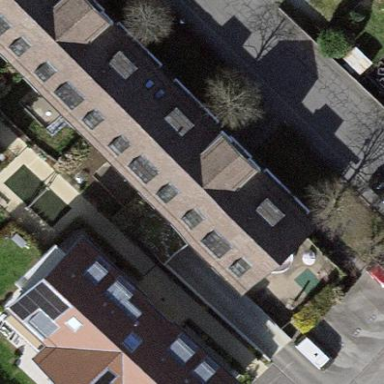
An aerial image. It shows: Image showing building with apartments.